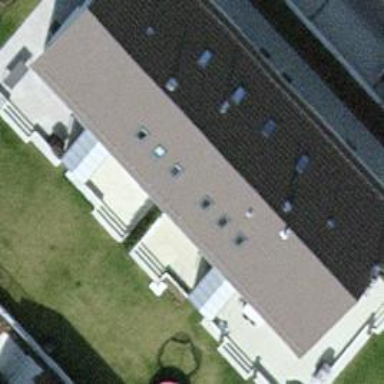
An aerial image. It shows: Terrace building with gabled roof.